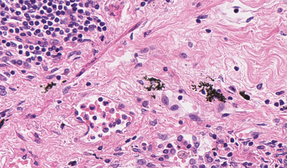
Tumor epithelial tissue: no
Tumor-associated stroma tissue: yes
Normal tissue: no